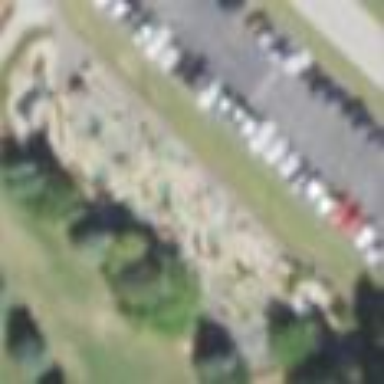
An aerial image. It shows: Miniature golf leisure land.